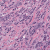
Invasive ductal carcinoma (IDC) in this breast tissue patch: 1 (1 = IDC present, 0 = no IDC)